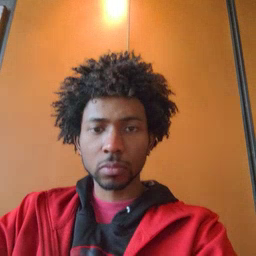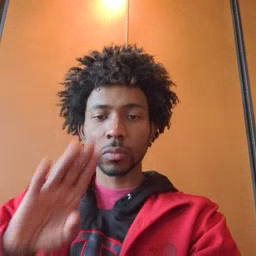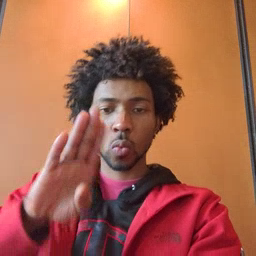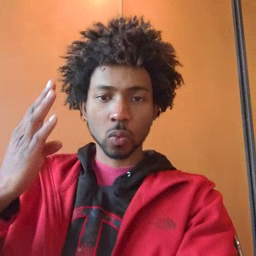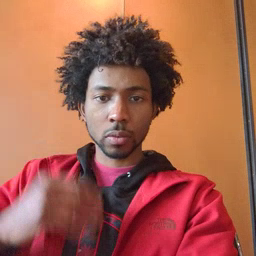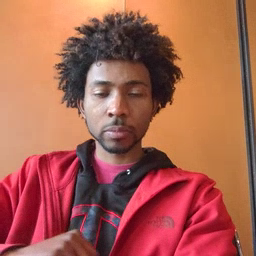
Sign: open